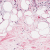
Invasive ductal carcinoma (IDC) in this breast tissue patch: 1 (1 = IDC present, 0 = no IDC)